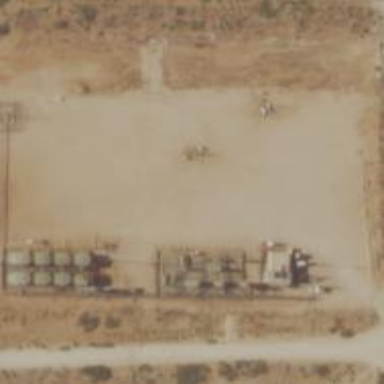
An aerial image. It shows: Petroleum well.